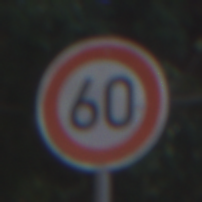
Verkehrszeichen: Geschwindigkeit60
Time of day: MorningAfternoon
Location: Outdoor (Suburban)
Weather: PartlyCloudy
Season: NotSpecified
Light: Natural